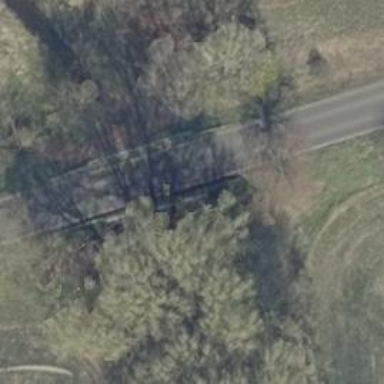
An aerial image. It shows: Tertiary road with asphalt surface that goes over bridge.